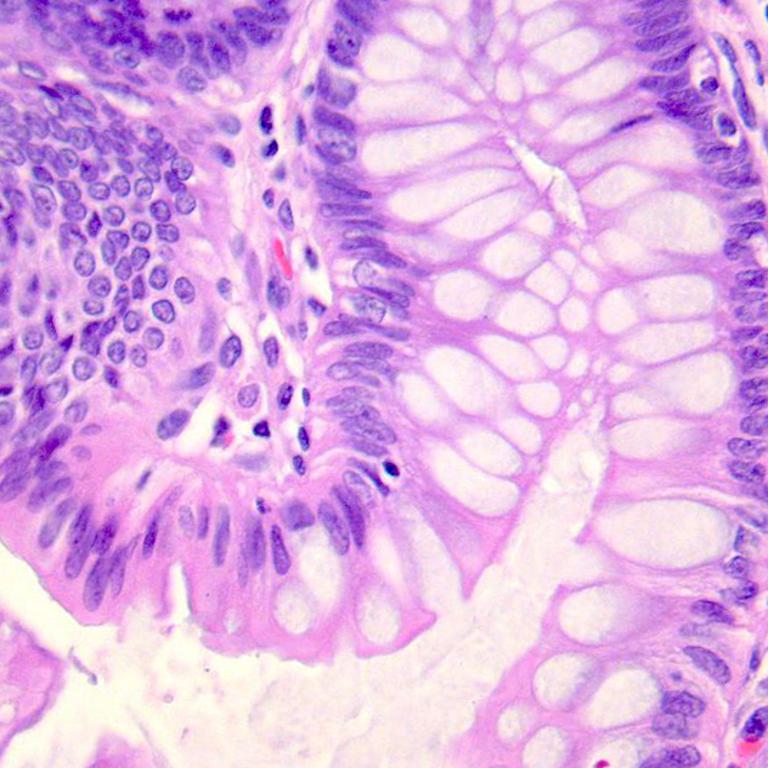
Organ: colon
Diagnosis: benign